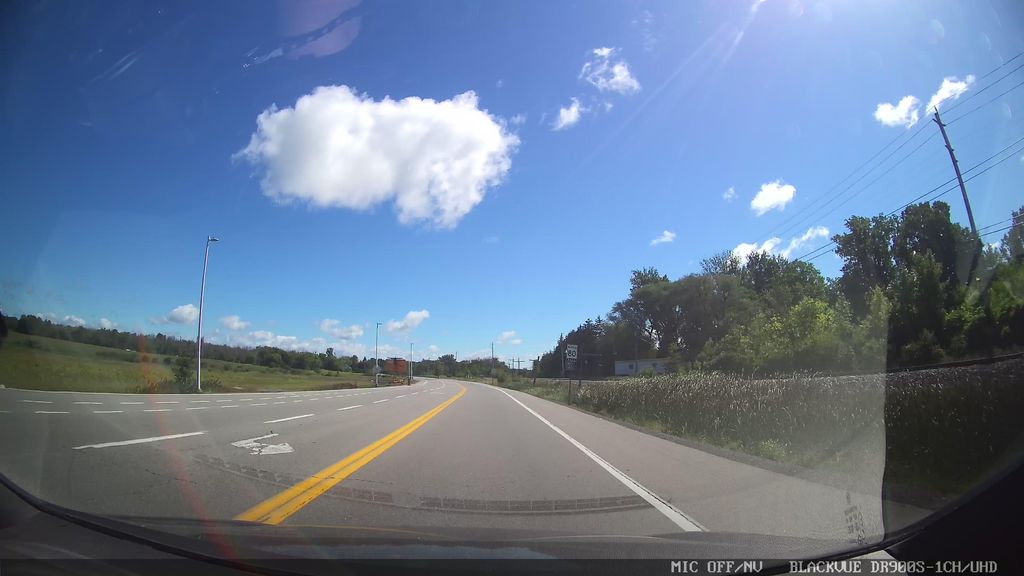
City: ottawa-gatineau